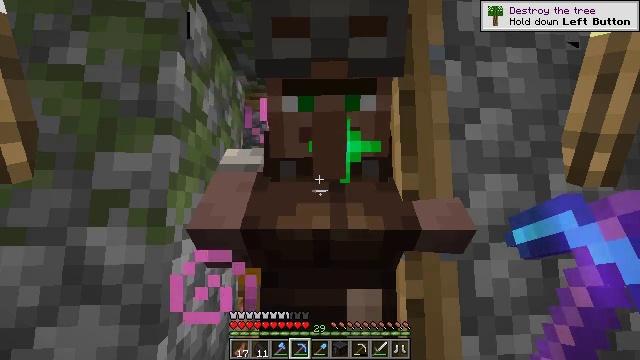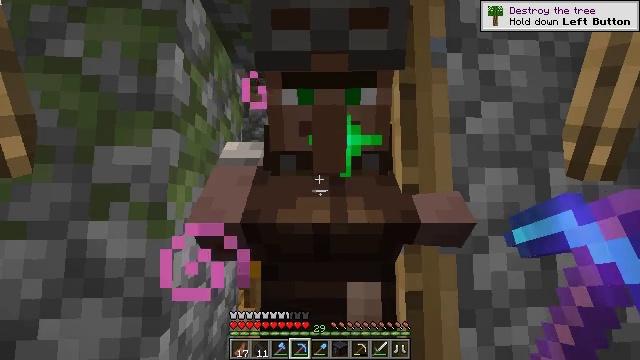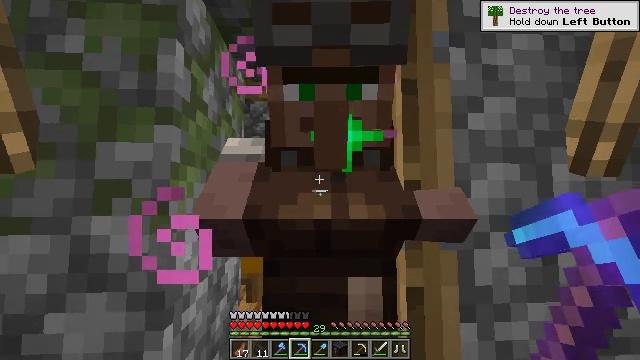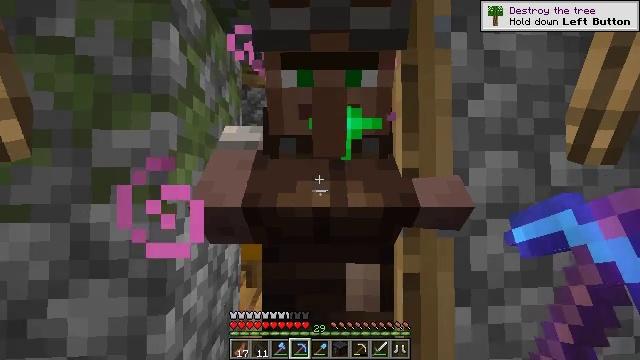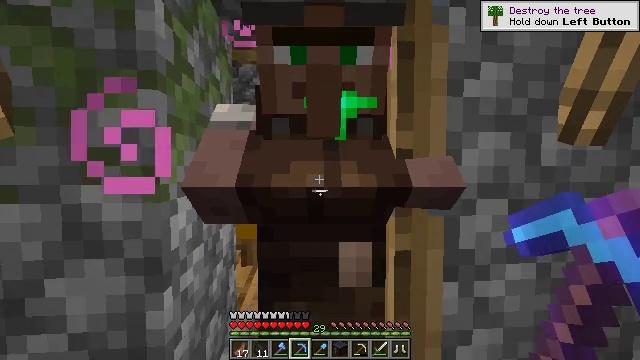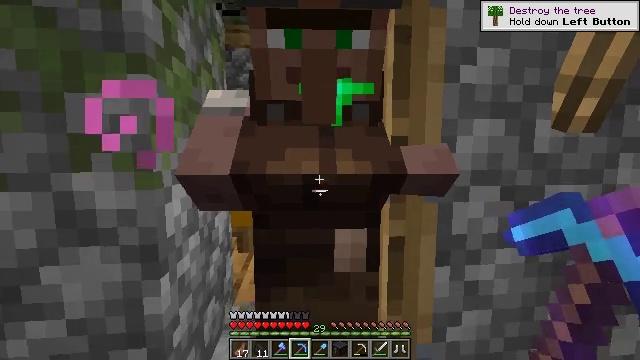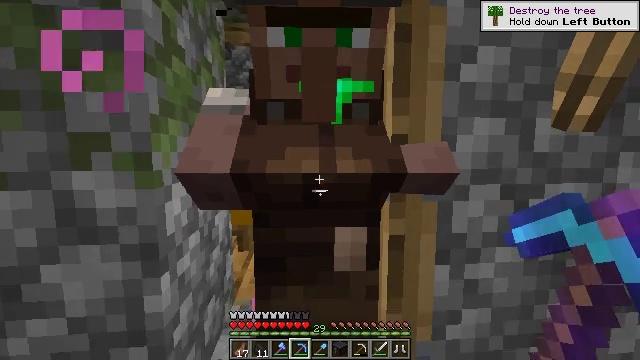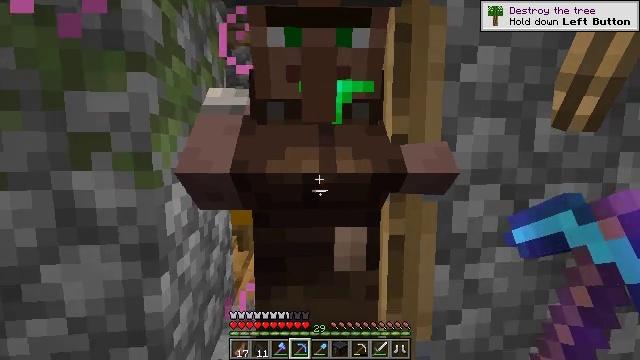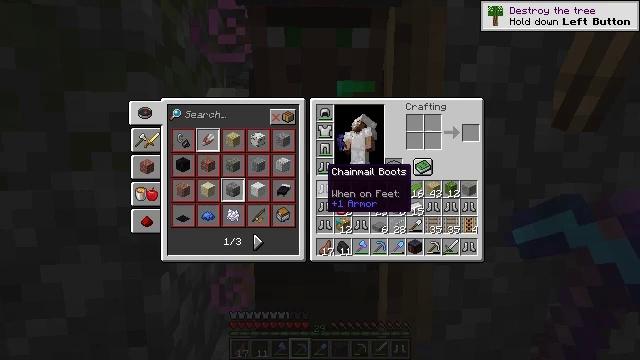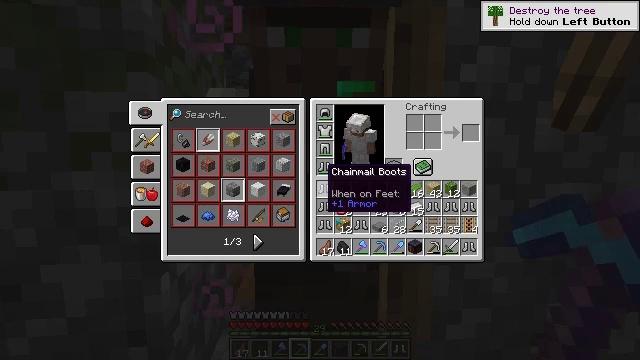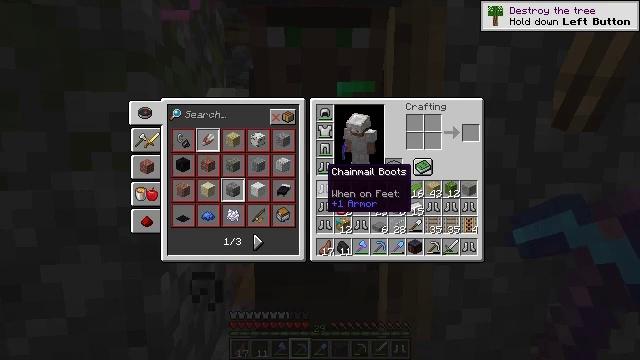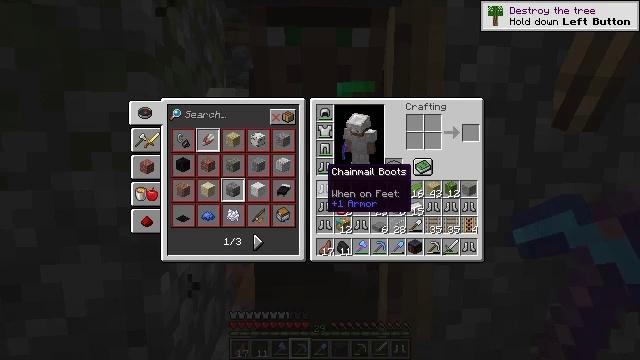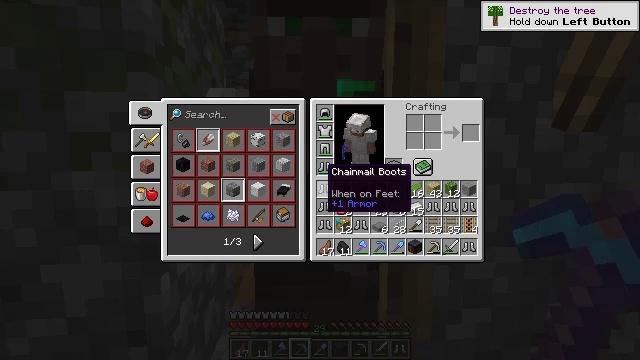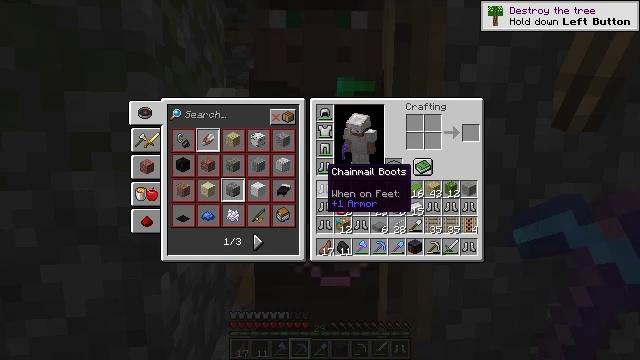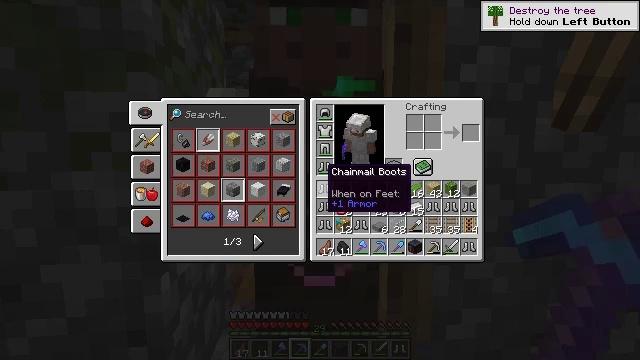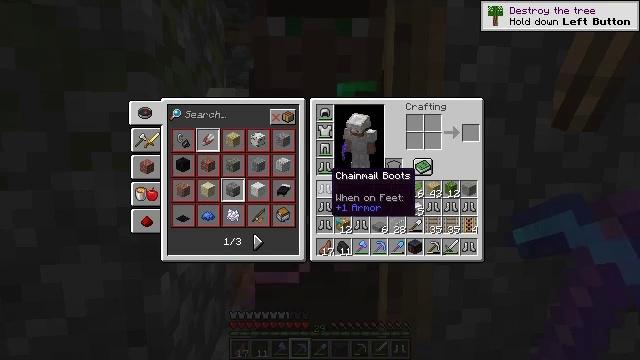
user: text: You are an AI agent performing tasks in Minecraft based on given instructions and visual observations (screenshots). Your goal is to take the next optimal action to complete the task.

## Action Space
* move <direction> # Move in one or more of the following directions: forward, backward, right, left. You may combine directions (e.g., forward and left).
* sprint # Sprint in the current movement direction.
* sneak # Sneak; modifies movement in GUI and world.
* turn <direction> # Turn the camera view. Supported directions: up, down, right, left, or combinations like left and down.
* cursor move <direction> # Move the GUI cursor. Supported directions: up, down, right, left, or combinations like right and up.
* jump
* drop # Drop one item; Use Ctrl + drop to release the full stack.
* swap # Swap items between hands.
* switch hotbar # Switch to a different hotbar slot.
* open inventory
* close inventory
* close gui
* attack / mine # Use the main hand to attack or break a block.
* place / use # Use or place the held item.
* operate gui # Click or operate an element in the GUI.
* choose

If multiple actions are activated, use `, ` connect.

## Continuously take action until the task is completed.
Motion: motion action
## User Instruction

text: Remove a orange glazed terracotta from the inventory.
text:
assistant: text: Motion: turn down
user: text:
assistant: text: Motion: no_op
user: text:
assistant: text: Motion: turn down
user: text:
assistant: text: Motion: turn right and down
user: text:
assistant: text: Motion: turn right and down
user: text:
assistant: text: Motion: no_op
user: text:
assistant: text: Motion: no_op
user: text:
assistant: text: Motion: open inventory
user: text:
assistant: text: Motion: open inventory
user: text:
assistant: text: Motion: open inventory
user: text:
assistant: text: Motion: no_op
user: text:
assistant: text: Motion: no_op
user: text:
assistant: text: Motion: no_op
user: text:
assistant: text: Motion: no_op
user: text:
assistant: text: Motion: no_op
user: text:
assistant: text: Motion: cursor move right
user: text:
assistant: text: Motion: no_op
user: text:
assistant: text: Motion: no_op
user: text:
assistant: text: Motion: no_op
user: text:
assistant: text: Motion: no_op
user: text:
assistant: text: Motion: no_op
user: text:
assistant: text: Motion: no_op
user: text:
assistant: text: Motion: no_op
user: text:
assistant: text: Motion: no_op
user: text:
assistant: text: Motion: no_op
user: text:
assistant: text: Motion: no_op
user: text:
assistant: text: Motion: no_op
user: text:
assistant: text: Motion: no_op
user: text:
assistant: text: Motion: no_op
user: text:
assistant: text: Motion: operate gui